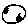
Label: moon